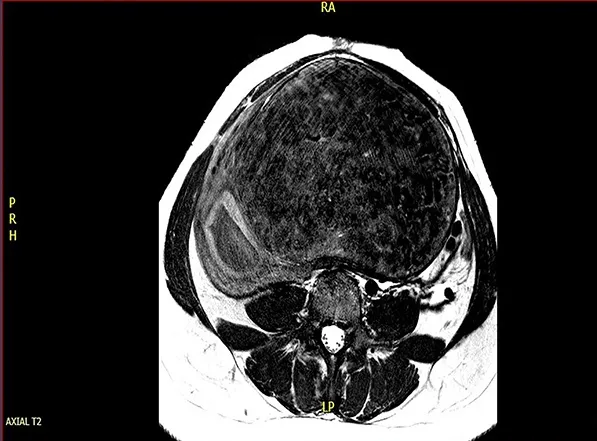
Transverse abdominal section on T2 magnetic resonance imaging showing right cervical deviation due to the mass growth.
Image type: radiology (mri)